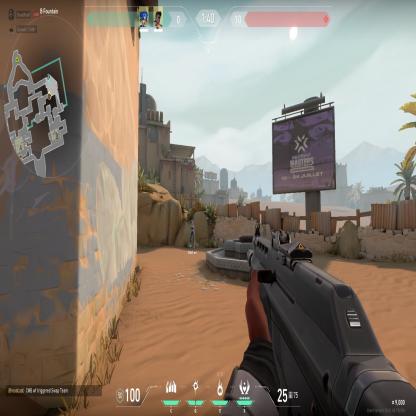
Label: teammate